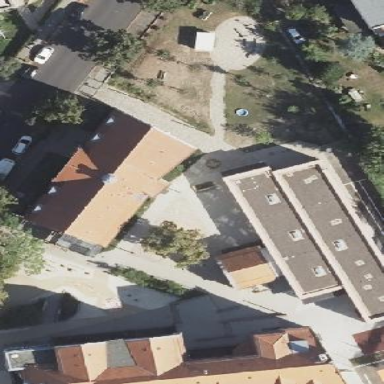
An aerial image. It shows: School.